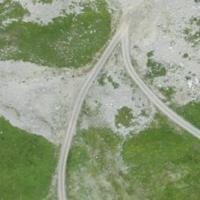
EUNIS habitat code: 31
Species observed at this site:
Phoenicurus ochruros